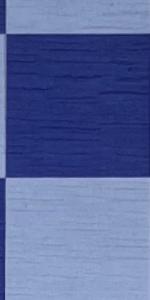
Label: Empty